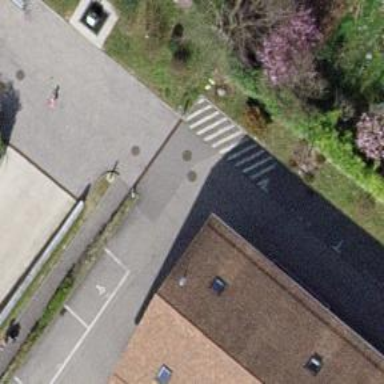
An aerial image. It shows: Asphalt road in residential area.